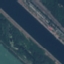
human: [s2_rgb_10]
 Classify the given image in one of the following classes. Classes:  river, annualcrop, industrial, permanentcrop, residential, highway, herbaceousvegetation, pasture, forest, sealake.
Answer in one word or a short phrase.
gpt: River